Question: I am trying to practice Cassandra using <URL>:
So, I have created table and it looks like following:
'''
cqlsh:twitter> SELECT * from tweets;
tweet_id | author | body
--------------------------------------+-------------+--------------
73954b90-baf7-11e4-a7d0-27983e9e7f51 | gwashington | I chopped...
(1 rows)
'''
Now I am trying to populate timeline, which is a related table using CQL and I am not sure how to do it. I have tried SQL approach, but it did not work:
'''
cqlsh:twitter> INSERT INTO timeline (user_id, tweet_id, author, body) SELECT 'gmason', 73954b90-baf7-11e4-a7d0-27983e9e7f51, author, body FROM tweets WHERE tweet_id = 73954b90-baf7-11e4-a7d0-27983e9e7f51;
Bad Request: line 1:55 mismatched input 'select' expecting K_VALUES
'''
So I have two questions:
1. How to populate timeline table with SQL, so that it would relate to tweets?
2. How do I make sure that Timeline Physical Layout will be created as shown in that example?
Thanks.
EDIT:
This is explanation for my question #2 above (the picture is taken from <URL>:

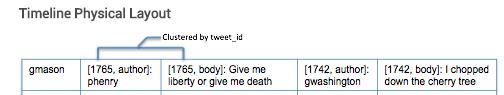
Answer: 1. Use cqlsh COPY to export tweets, modify the file, use COPY to import timeline.
2. Use cassandra-cli to verify the physical structure.
1. I'll go a different way on this one, and suggest that it will probably be easier using the native COPY command in cqlsh.
I followed the similar <URL>. After creating the 'tweets' and 'timeline' tables in cqlsh, I inserted rows into 'tweets' as indicated. My 'tweets' table then looked like this:
'''
aploetz@cqlsh:stackoverflow> SELECT * FROM tweets;
tweet_id | author | body
--------------------------------------+-------------+---------------------------------------------------------------------------------------------------------------------------------------------------
05a5f177-f070-486d-b64d-4e2bb28eaecc | gmason | Those gentlemen, who will be elected senators, will fix themselves in the federal town, and become citizens of that town more than of your state.
b67fe644-4dbe-489b-bc71-90f809f88636 | jmadison | All men having power ought to be distrusted to a certain degree.
819d95e9-356c-4bd5-9ad0-8cd36a7aa5e1 | gwashington | To be prepared for war is one of the most effectual means of preserving peace.
'''
I then exported them like this:
'''
aploetz@cqlsh:stackoverflow> COPY tweets TO '/home/aploetz/tweets_20150223.txt'
WITH DELIMITER='|' AND HEADER=true;
3 rows exported in 0.052 seconds.
'''
I then edited the 'tweets_20150223.txt file', adding a 'user_id' column on the front and copying a couple of rows, like this:
'''
userid|tweet_id|author|body
gmason|05a5f177-f070-486d-b64d-4e2bb28eaecc|gmason|Those gentlemen, who will be elected senators, will fix themselves in the federal town, and become citizens of that town more than of your state.
jmadison|b67fe644-4dbe-489b-bc71-90f809f88636|jmadison|All men having power ought to be distrusted to a certain degree.
gwashington|819d95e9-356c-4bd5-9ad0-8cd36a7aa5e1|gwashington|To be prepared for war is one of the most effectual means of preserving peace.
jmadison|819d95e9-356c-4bd5-9ad0-8cd36a7aa5e1|gwashington|To be prepared for war is one of the most effectual means of preserving peace.
ahamilton|819d95e9-356c-4bd5-9ad0-8cd36a7aa5e1|gwashington|To be prepared for war is one of the most effectual means of preserving peace.
ahamilton|05a5f177-f070-486d-b64d-4e2bb28eaecc|gmason|Those gentlemen, who will be elected senators, will fix themselves in the federal town, and become citizens of that town more than of your state.
'''
I saved that file as 'timeline_20150223.txt', and imported it into the 'timeline' table, like this:
'''
aploetz@cqlsh:stackoverflow> COPY timeline FROM '/home/aploetz/timeline_20150223.txt'
WITH DELIMITER='|' AND HEADER=true;
6 rows imported in 0.016 seconds.
'''
1. Yes, timeline will be a wide-row table, partitioning on user_id and then clustering on tweet_id. I verified the "under the hood" structure by running the cassandra-cli tool, and listing the timeline column family (table). Here you can see how the rows are partitioned by user_id, and each column has the tweet_id uuid as a part of its name:
-
'''
[default@stackoverflow] list timeline;
Using default limit of 100
Using default cell limit of 100
-------------------
RowKey: ahamilton
=> (name=05a5f177-f070-486d-b64d-4e2bb28eaecc:, value=, timestamp=1424707827585904)
=> (name=05a5f177-f070-486d-b64d-4e2bb28eaecc:author, value=676d61736f6e, timestamp=1424707827585904)
=> (name=05a5f177-f070-486d-b64d-4e2bb28eaecc:body, value=54686f73652067656e746c656d656e2c2077686f2077696c6c20626520656c65637465642073656e61746f72732c2077696c6c20666978207468656d73656c76657320696e20746865206665646572616c20746f776e2c20616e64206265636f6d6520636974697a656e73206f66207468617420746f776e206d6f7265207468616e206f6620796f75722073746174652e, timestamp=1424707827585904)
=> (name=819d95e9-356c-4bd5-9ad0-8cd36a7aa5e1:, value=, timestamp=1424707827585715)
=> (name=819d95e9-356c-4bd5-9ad0-8cd36a7aa5e1:author, value=6777617368696e67746f6e, timestamp=1424707827585715)
=> (name=819d95e9-356c-4bd5-9ad0-8cd36a7aa5e1:body, value=546f20626520707265706172656420666f7220776172206973206f6e65206f6620746865206d6f73742065666665637475616c206d65616e73206f662070726573657276696e672070656163652e, timestamp=1424707827585715)
-------------------
RowKey: gmason
=> (name=05a5f177-f070-486d-b64d-4e2bb28eaecc:, value=, timestamp=1424707827585150)
=> (name=05a5f177-f070-486d-b64d-4e2bb28eaecc:author, value=676d61736f6e, timestamp=1424707827585150)
=> (name=05a5f177-f070-486d-b64d-4e2bb28eaecc:body, value=54686f73652067656e746c656d656e2c2077686f2077696c6c20626520656c65637465642073656e61746f72732c2077696c6c20666978207468656d73656c76657320696e20746865206665646572616c20746f776e2c20616e64206265636f6d6520636974697a656e73206f66207468617420746f776e206d6f7265207468616e206f6620796f75722073746174652e, timestamp=1424707827585150)
-------------------
RowKey: gwashington
=> (name=819d95e9-356c-4bd5-9ad0-8cd36a7aa5e1:, value=, timestamp=1424707827585475)
=> (name=819d95e9-356c-4bd5-9ad0-8cd36a7aa5e1:author, value=6777617368696e67746f6e, timestamp=1424707827585475)
=> (name=819d95e9-356c-4bd5-9ad0-8cd36a7aa5e1:body, value=546f20626520707265706172656420666f7220776172206973206f6e65206f6620746865206d6f73742065666665637475616c206d65616e73206f662070726573657276696e672070656163652e, timestamp=1424707827585475)
-------------------
RowKey: jmadison
=> (name=819d95e9-356c-4bd5-9ad0-8cd36a7aa5e1:, value=, timestamp=1424707827585597)
=> (name=819d95e9-356c-4bd5-9ad0-8cd36a7aa5e1:author, value=6777617368696e67746f6e, timestamp=1424707827585597)
=> (name=819d95e9-356c-4bd5-9ad0-8cd36a7aa5e1:body, value=546f20626520707265706172656420666f7220776172206973206f6e65206f6620746865206d6f73742065666665637475616c206d65616e73206f662070726573657276696e672070656163652e, timestamp=1424707827585597)
=> (name=b67fe644-4dbe-489b-bc71-90f809f88636:, value=, timestamp=1424707827585348)
=> (name=b67fe644-4dbe-489b-bc71-90f809f88636:author, value=6a6d616469736f6e, timestamp=1424707827585348)
=> (name=b67fe644-4dbe-489b-bc71-90f809f88636:body, value=416c6c206d656e20686176696e6720706f776572206f7567687420746f206265206469737472757374656420746f2061206365727461696e206465677265652e, timestamp=1424707827585348)
4 Rows Returned.
Elapsed time: 35 msec(s).
'''